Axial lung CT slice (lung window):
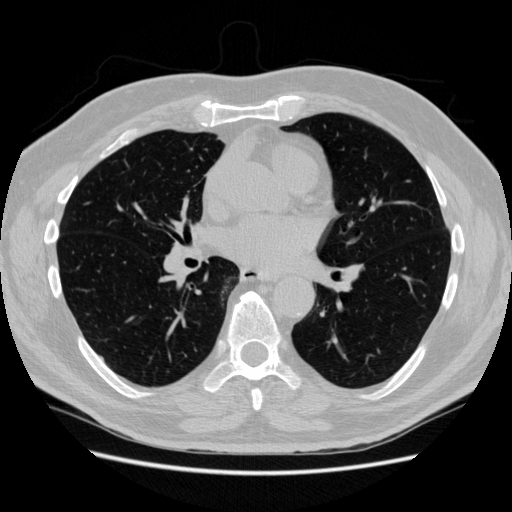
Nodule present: no